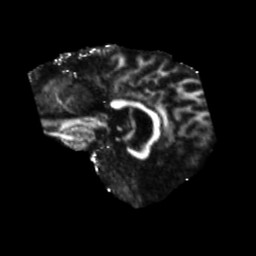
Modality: FA
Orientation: sagittal
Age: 68
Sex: male
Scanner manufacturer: siemens
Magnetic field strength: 3 T
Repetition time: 5.47 s
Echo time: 0.0854 s